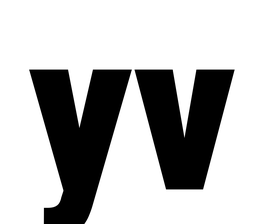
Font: Roboto_Condensed_Black